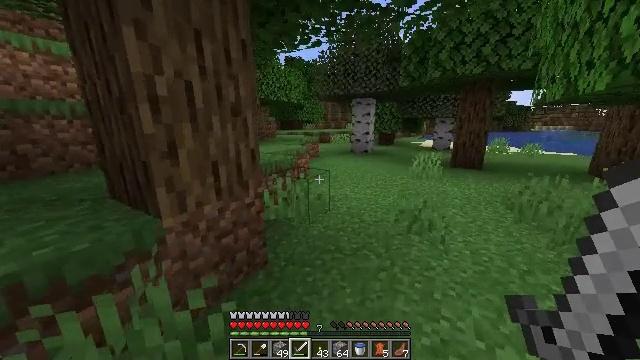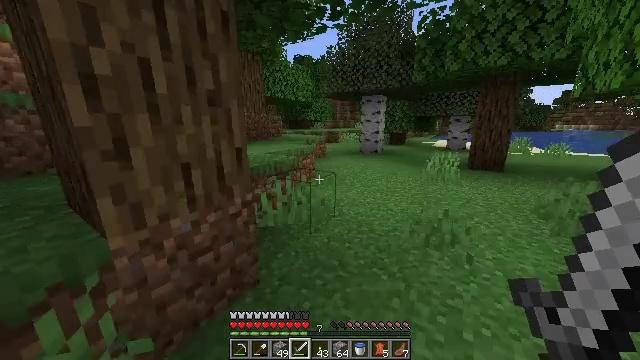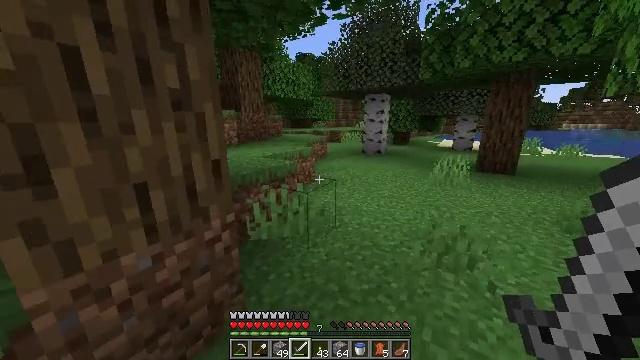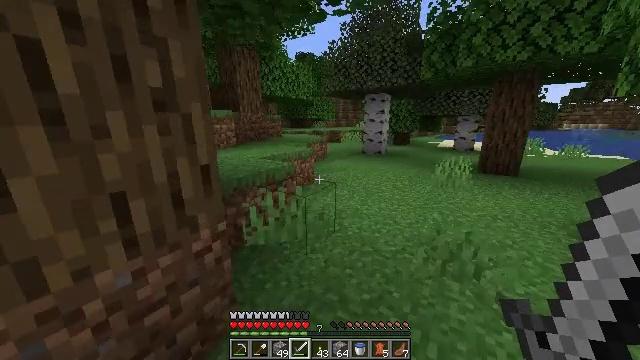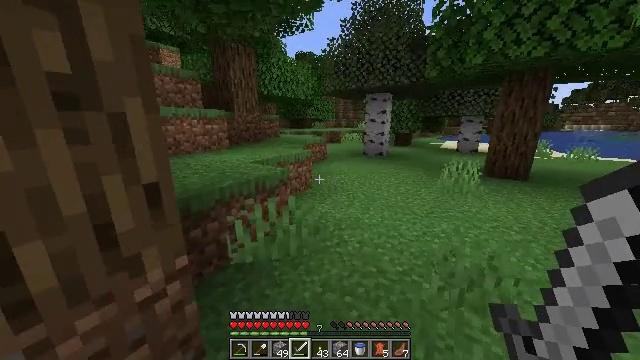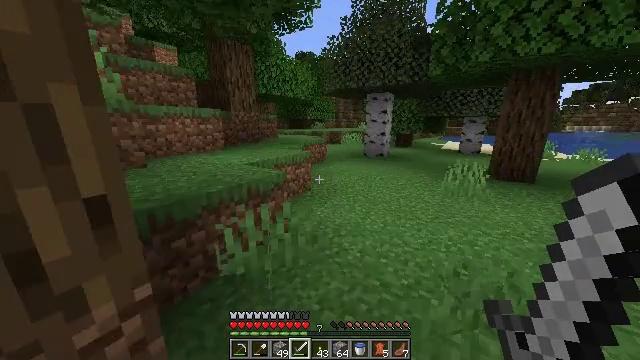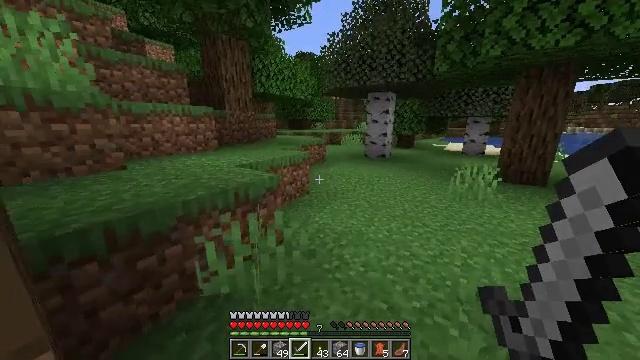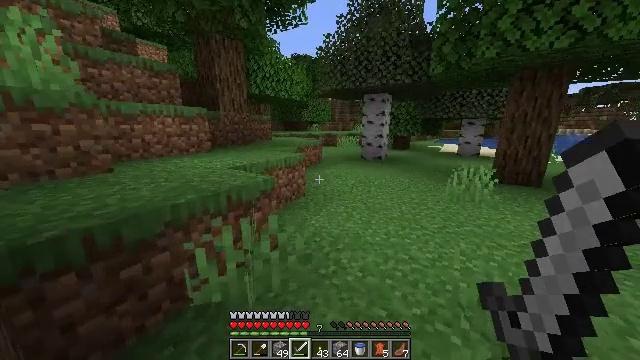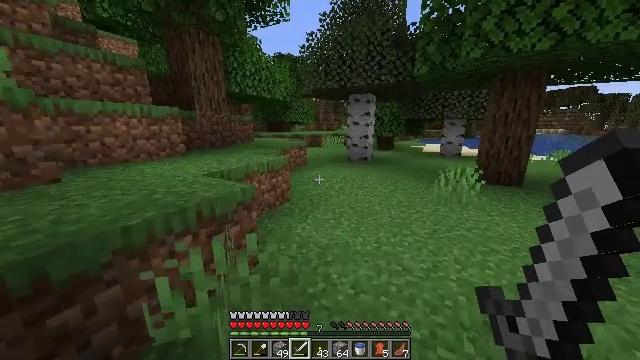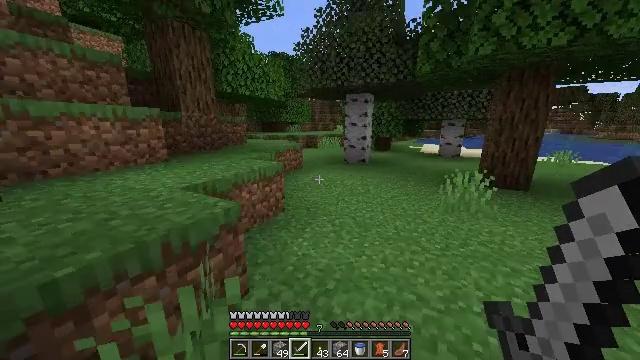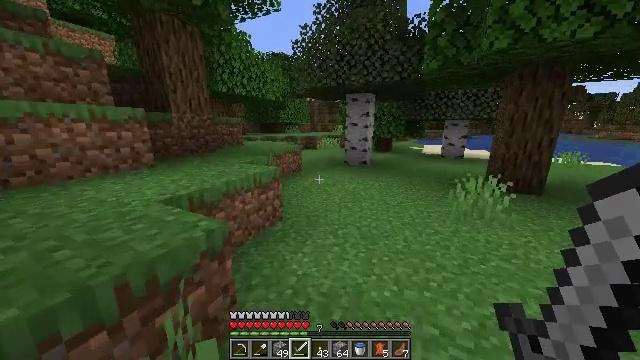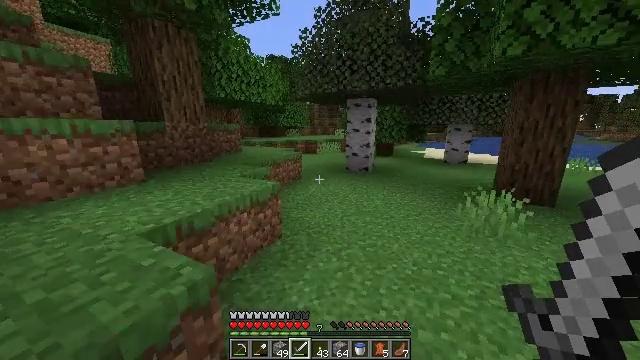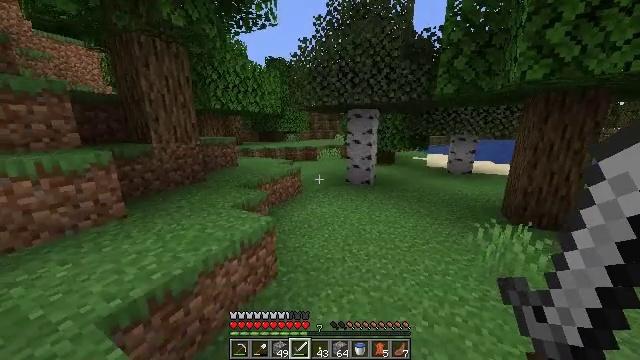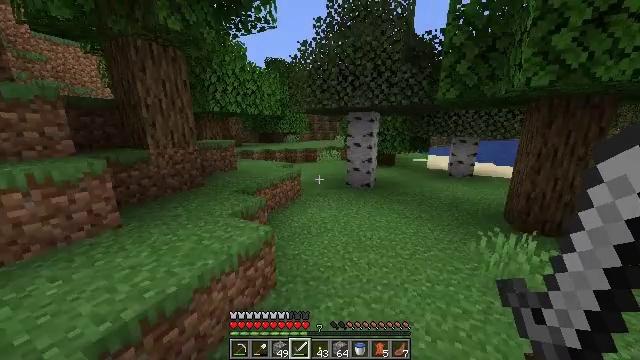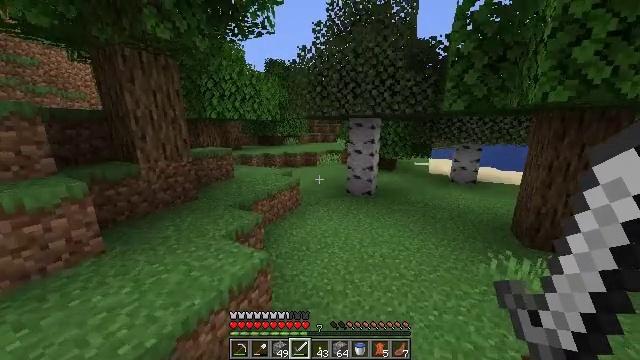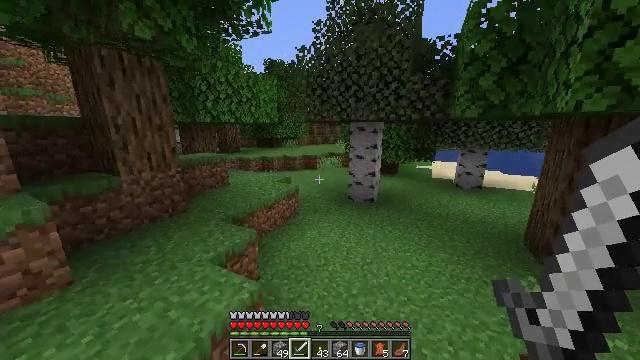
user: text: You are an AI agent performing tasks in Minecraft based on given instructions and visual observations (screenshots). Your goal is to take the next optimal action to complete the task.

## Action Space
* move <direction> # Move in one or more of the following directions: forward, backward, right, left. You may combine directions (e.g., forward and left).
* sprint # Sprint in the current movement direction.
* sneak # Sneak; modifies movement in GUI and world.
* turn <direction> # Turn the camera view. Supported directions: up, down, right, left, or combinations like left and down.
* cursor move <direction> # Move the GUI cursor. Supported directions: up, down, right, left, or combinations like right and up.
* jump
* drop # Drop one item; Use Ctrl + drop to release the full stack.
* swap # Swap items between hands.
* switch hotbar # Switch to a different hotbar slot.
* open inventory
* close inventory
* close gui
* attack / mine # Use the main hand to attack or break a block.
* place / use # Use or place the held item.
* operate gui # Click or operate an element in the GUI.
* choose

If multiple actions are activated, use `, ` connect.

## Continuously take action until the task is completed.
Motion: motion action
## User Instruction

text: Drop a peony.
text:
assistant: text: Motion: move forward, sprint, turn left
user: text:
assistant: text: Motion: move forward, sprint
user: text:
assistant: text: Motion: move forward, sprint
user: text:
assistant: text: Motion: move forward, sprint
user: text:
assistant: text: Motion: move forward, sprint
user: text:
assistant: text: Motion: move forward, sprint
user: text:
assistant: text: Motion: move forward, sprint, turn right
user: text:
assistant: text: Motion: move forward, sprint, turn right
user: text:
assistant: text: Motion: move forward, sprint, turn right
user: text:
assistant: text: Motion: move forward, sprint
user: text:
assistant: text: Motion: move forward, sprint, jump
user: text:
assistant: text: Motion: move forward, sprint, jump
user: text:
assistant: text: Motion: move forward, sprint, jump
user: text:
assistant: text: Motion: move forward, sprint, jump
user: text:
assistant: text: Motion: move forward, sprint, jump
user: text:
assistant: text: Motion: move forward, sprint, jump
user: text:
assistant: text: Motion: move forward, sprint, jump
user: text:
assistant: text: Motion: move forward, sprint, jump
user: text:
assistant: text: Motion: move forward, sprint, jump
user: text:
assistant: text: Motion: move forward, sprint, jump
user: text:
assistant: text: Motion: move forward, sprint, jump
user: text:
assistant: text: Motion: move forward, sprint, jump
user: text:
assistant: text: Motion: move forward, sprint, jump
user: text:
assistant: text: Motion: move forward, sprint, jump
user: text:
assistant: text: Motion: move forward, sprint, jump
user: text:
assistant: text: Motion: move forward, sprint, jump
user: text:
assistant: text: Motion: move forward, sprint, turn left, jump
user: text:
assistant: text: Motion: move forward, sprint, turn left, jump
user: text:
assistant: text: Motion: move forward, sprint, turn left, jump
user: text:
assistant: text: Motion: move forward, sprint, jump